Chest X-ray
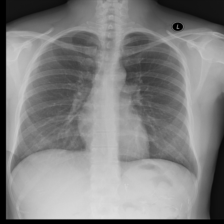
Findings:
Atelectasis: negative
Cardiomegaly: negative
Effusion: negative
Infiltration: negative
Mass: negative
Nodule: negative
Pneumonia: negative
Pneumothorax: negative
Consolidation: negative
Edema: negative
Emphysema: negative
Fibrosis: negative
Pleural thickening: negative
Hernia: negative